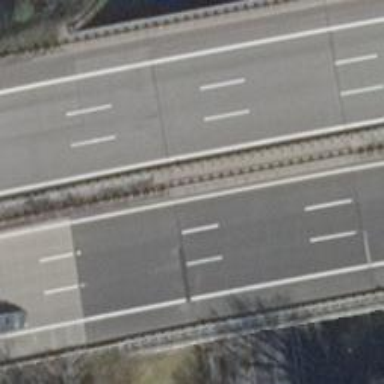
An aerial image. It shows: It's motorway area.